Question: I need textblock, that could toggle between full text and trimmed text, something like this in a picture:

And could not find anything similar.
Expander is something like that, but it would show trimmed and full version by default (trimmed in header, full in content).
I thought to write something with attached properties, but I need to paint button, check if it needs button at all (text is not trimmed), do the collapse and expand logic - in short I'm feeling like inventing wheel here, someone should have done this before, just probably I can't find it?
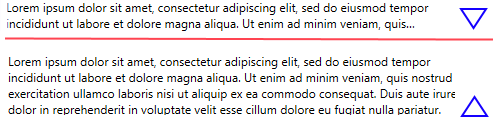
Answer: I'd make a usercontrol to handle the case. Should be easy... I've crafted this quickly on a 'ContentControl' but could be easily expanded to suit your needs:
'''
<ControlTemplate x:Key="MyControl" TargetType="ContentControl">
<StackPanel>
<Expander x:Name="ExpanderControl" IsExpanded="True"/>
<TextBlock x:Name="MyTextBlock" TextTrimming="CharacterEllipsis" TextWrapping="Wrap" Text="Lorem ipsum dolor sit amet, consectetur adipiscing elit. Donec ex est, hendrerit a ante nec, molestie aliquet nunc. Mauris est mi, aliquam nec nulla id, placerat vulputate est. Nulla tristique elit eu sapien ultrices fringilla. Nulla ac dictum lorem, ac mattis elit. Sed augue arcu, bibendum nec mauris nec, volutpat pulvinar lacus. Mauris et volutpat nibh, eu luctus leo. Pellentesque non dapibus nisi.
Quisque in nulla eu purus sagittis bibendum. Pellentesque orci ipsum, porttitor vitae risus at, faucibus pellentesque justo. Aenean ut nibh pharetra orci euismod vehicula. Aenean commodo vestibulum placerat. Nam condimentum dictum purus nec suscipit. Duis semper ligula massa, in pretium diam scelerisque tincidunt. Vivamus placerat porttitor orci et finibus.
Aenean ut purus eu mi venenatis dapibus id vel urna. Donec enim odio, molestie sed pharetra vel, blandit non purus. Sed in leo eget felis suscipit consectetur. Suspendisse sagittis, sapien ac iaculis venenatis, velit purus viverra turpis, vitae suscipit mi odio pellentesque velit. Proin pulvinar sem consequat nunc varius semper. Maecenas vitae nisl quis risus auctor suscipit. Aenean libero tortor, placerat non ex et, gravida efficitur sem. Aliquam volutpat mauris fermentum, rhoncus arcu et, finibus tortor.
Praesent sit amet pretium risus. Quisque bibendum nibh vel risus rhoncus eleifend. Nunc in eros sit amet neque euismod laoreet. Aliquam dictum ac magna quis interdum. Lorem ipsum dolor sit amet, consectetur adipiscing elit. Duis varius diam dolor, mollis tristique nisl malesuada ac. Nulla sed vehicula sapien. Vestibulum venenatis lobortis sodales. Aliquam rhoncus metus at velit accumsan, at fringilla sapien condimentum. Aliquam erat volutpat. Aenean iaculis mi augue, quis bibendum nibh suscipit ut. Nam commodo, arcu et gravida accumsan, magna diam rhoncus ante, quis posuere nibh tortor nec ligula. Quisque id metus lacus. Quisque ac magna vel ligula commodo tempor. Nam scelerisque fringilla commodo. Curabitur volutpat libero ac metus aliquam, in egestas ipsum luctus.
Ut fringilla lacinia efficitur. Nulla odio tortor, eleifend sed porttitor ut, accumsan sed nunc. Morbi malesuada nisl in lobortis auctor. Nam suscipit neque ac neque blandit dictum. Duis pulvinar commodo enim eget laoreet. In sodales arcu nisl, sit amet posuere orci blandit nec. Nullam a dapibus est, lacinia maximus ante. Mauris rutrum ex nunc, non vehicula orci volutpat vehicula. Praesent mattis tortor non odio molestie, sit amet congue urna sollicitudin. Sed lobortis est et mauris suscipit mattis. Maecenas porttitor elit nec nulla pulvinar, nec porttitor odio placerat. Vivamus maximus lobortis erat a fringilla. Sed vitae hendrerit tortor." />
</StackPanel>
<ControlTemplate.Triggers>
<Trigger SourceName="ExpanderControl" Property="IsExpanded" Value="False">
<Trigger.Setters>
<Setter TargetName="MyTextBlock" Property="Height" Value="100"/>
</Trigger.Setters>
</Trigger>
</ControlTemplate.Triggers>
</ControlTemplate>
'''
And use it like:
'''
<ContentControl Template="{StaticResource MyControl}"/>
'''
Result, expanded:

And contracted:

Of course, you'd need to style it to your needs. Could (and should) make a property to have the text defined in the UserControl and not in the template, the desired contracted height, etc.
Checking if it actually needs a button requires some codebehind (checking if 'Height' is 'ActualHeight' comes to mind, but for a better way you'd ideally create a 'FormattedText' object with the 'TextBlock''s typeface, apply the same text and check if it's height is the 'ActualHeight' of the control... I'd put this on an attached dependency property).